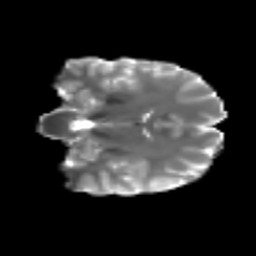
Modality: T2w
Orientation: coronal
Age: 26
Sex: female
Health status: ill
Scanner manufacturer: siemens
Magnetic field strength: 3 T
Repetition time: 6.5 s
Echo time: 0.062 s